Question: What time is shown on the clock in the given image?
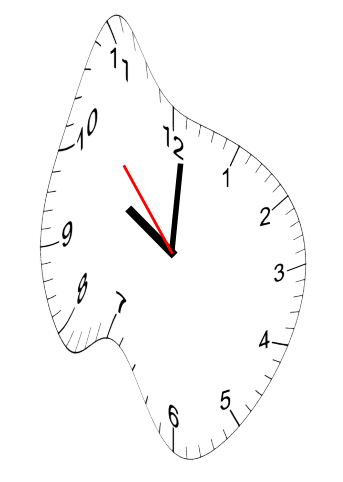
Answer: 10:00:53